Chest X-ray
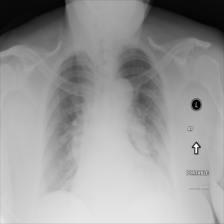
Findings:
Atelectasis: negative
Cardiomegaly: negative
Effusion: negative
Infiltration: negative
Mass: negative
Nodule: negative
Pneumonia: negative
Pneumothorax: negative
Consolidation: negative
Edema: negative
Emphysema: negative
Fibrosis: negative
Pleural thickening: negative
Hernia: negative